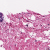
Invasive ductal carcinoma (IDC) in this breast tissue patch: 0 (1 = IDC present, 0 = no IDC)